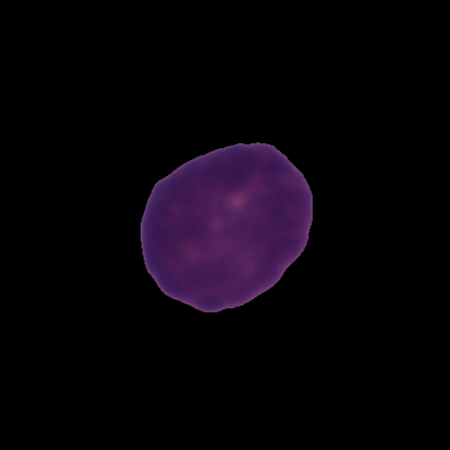
Label: healthy